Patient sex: M
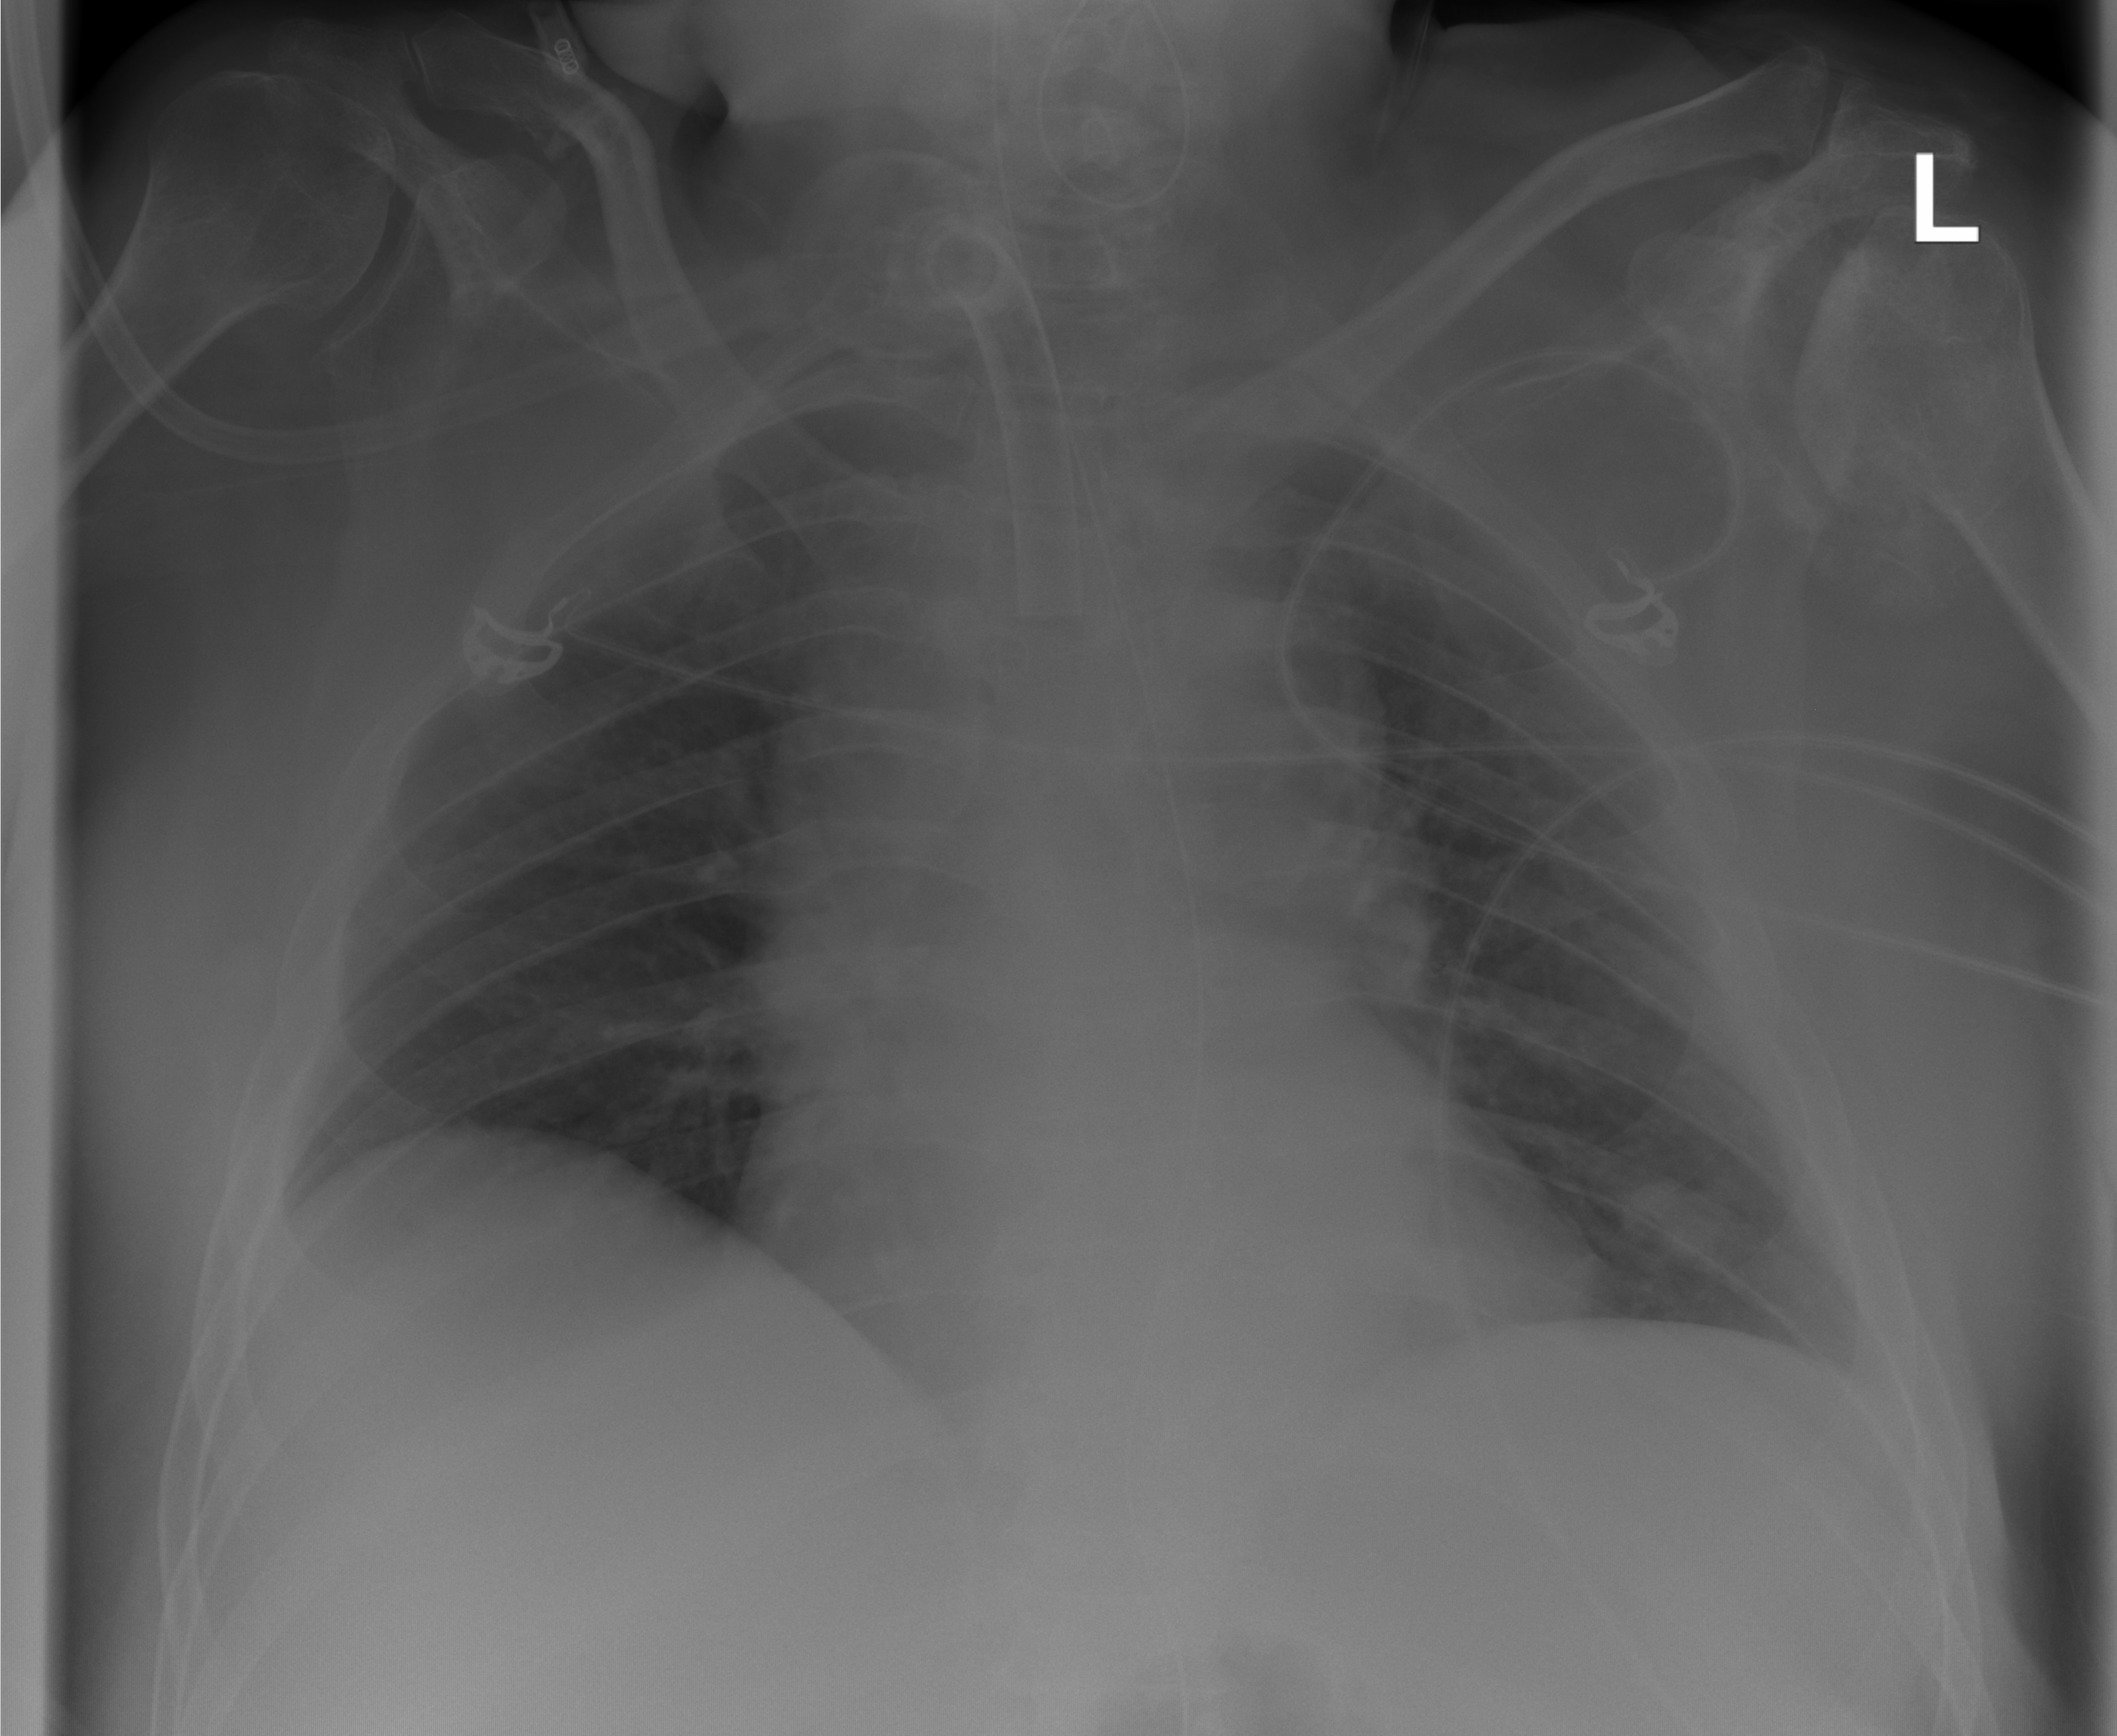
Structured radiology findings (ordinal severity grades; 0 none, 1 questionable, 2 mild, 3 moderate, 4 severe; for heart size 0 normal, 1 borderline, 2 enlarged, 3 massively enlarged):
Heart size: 2
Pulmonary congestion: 2
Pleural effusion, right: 1
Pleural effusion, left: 1
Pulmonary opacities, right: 0
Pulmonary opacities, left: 0
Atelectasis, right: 1
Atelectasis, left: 2